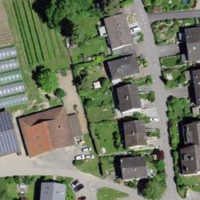
EUNIS habitat code: 55
Species observed at this site:
Cardamine pratensis